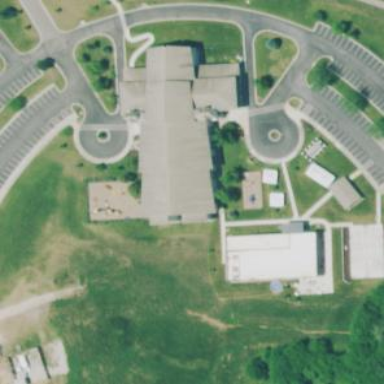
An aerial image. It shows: Building that serves as place of worship.